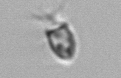
Label: Balanion